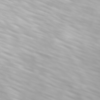
Label: not_dusty